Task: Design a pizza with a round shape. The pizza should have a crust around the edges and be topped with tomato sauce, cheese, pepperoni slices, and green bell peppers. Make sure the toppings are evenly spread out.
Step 478:
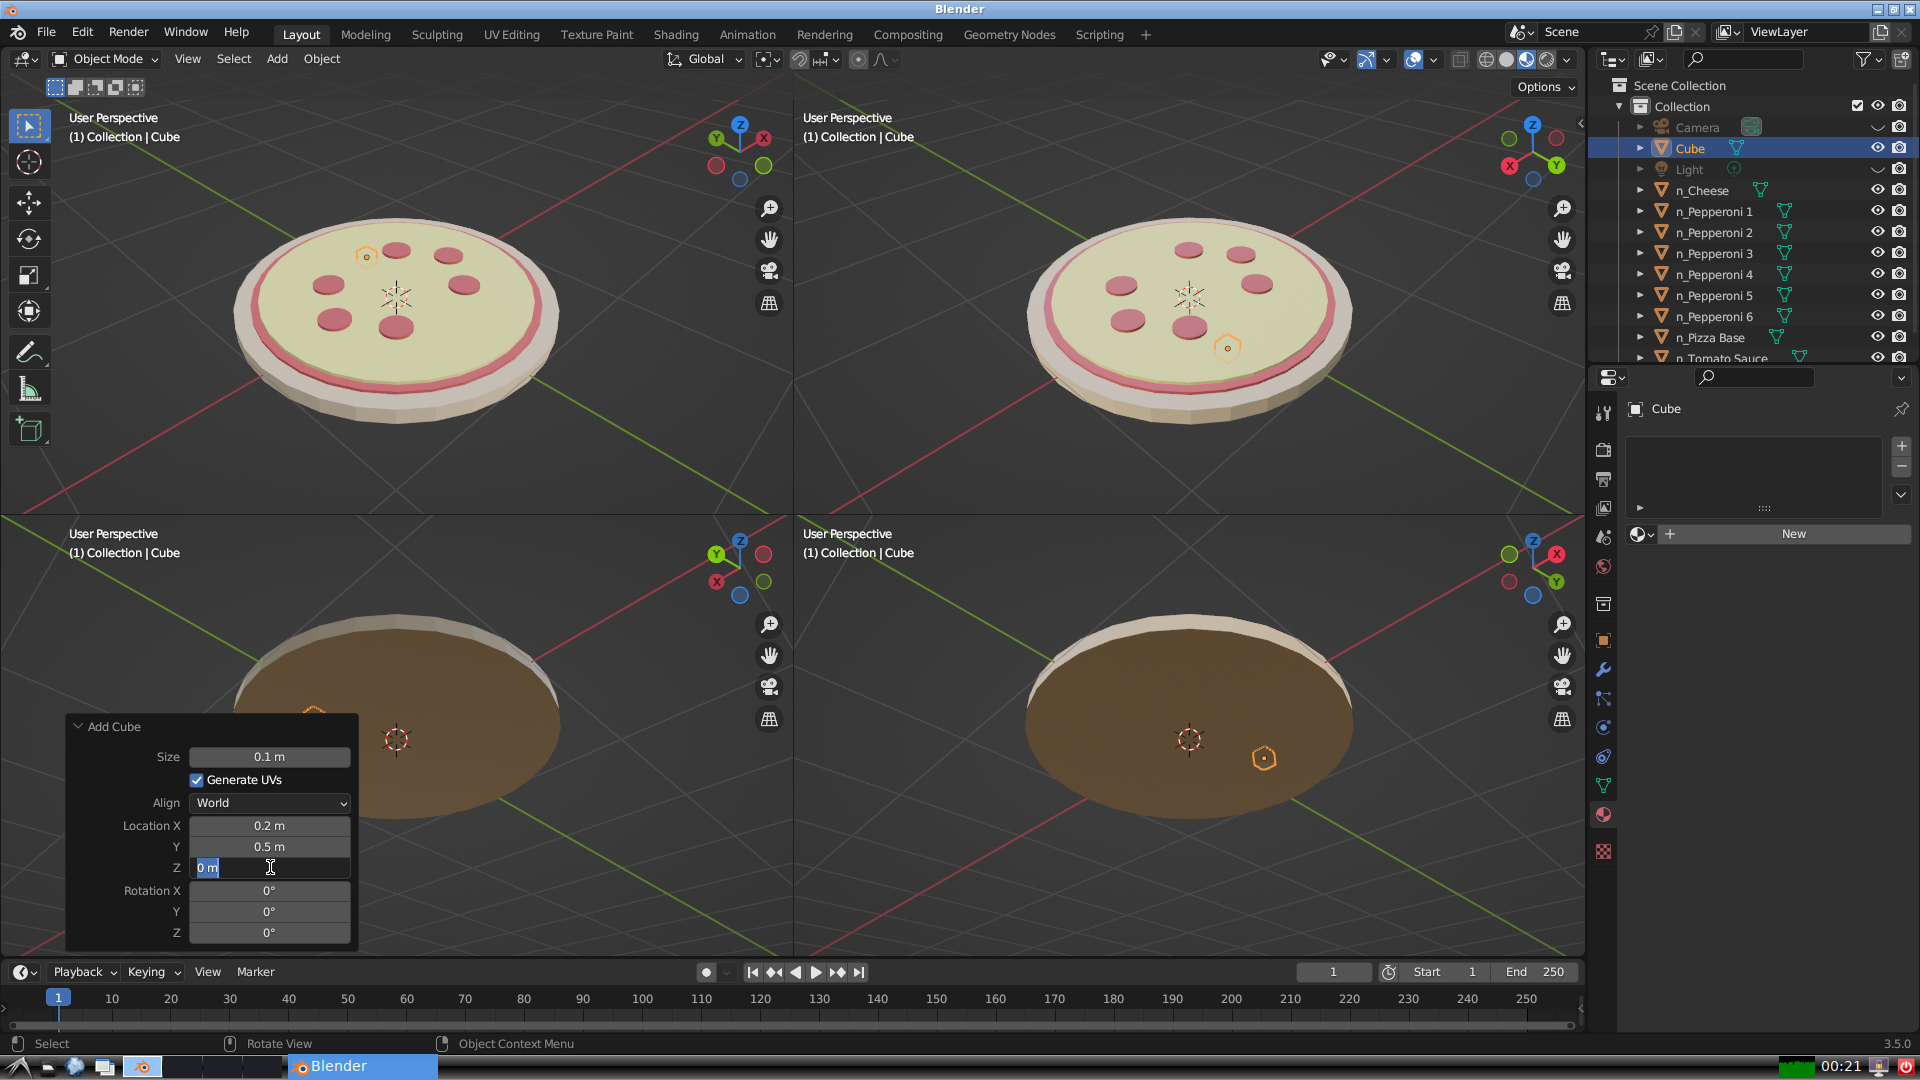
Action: input_text: 0.1